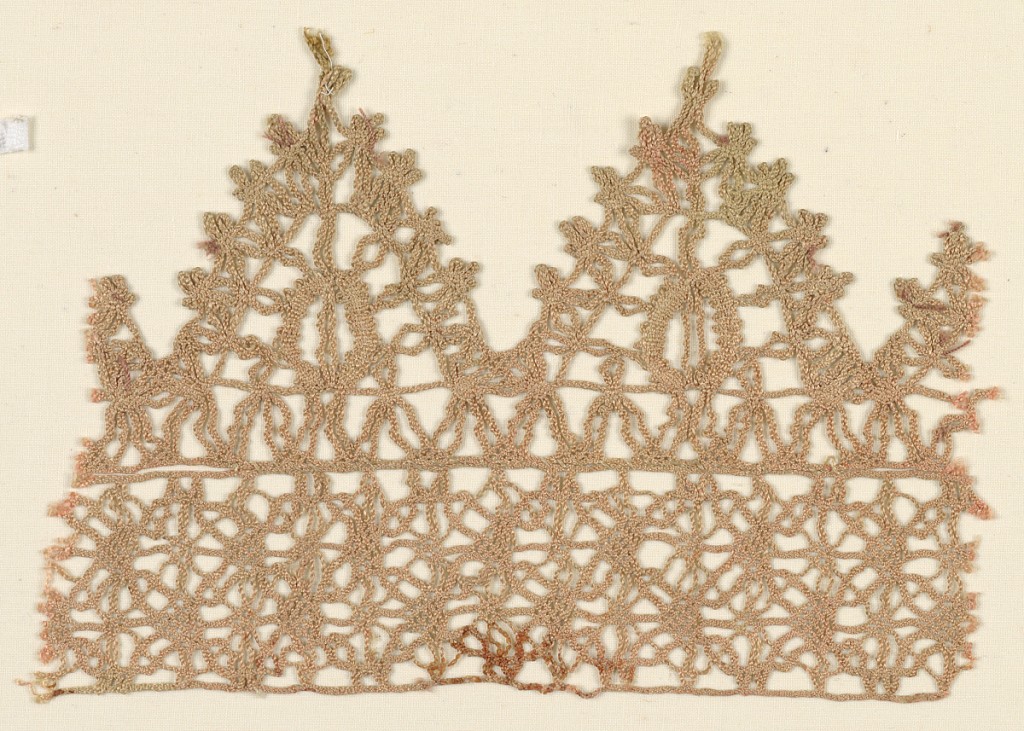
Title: Fragment
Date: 16th–17th century
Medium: silk Technique: bobbin lace, continuous braid-like
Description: Fragment of a band with two complete triangular pendants. Dyed red, but now faded.